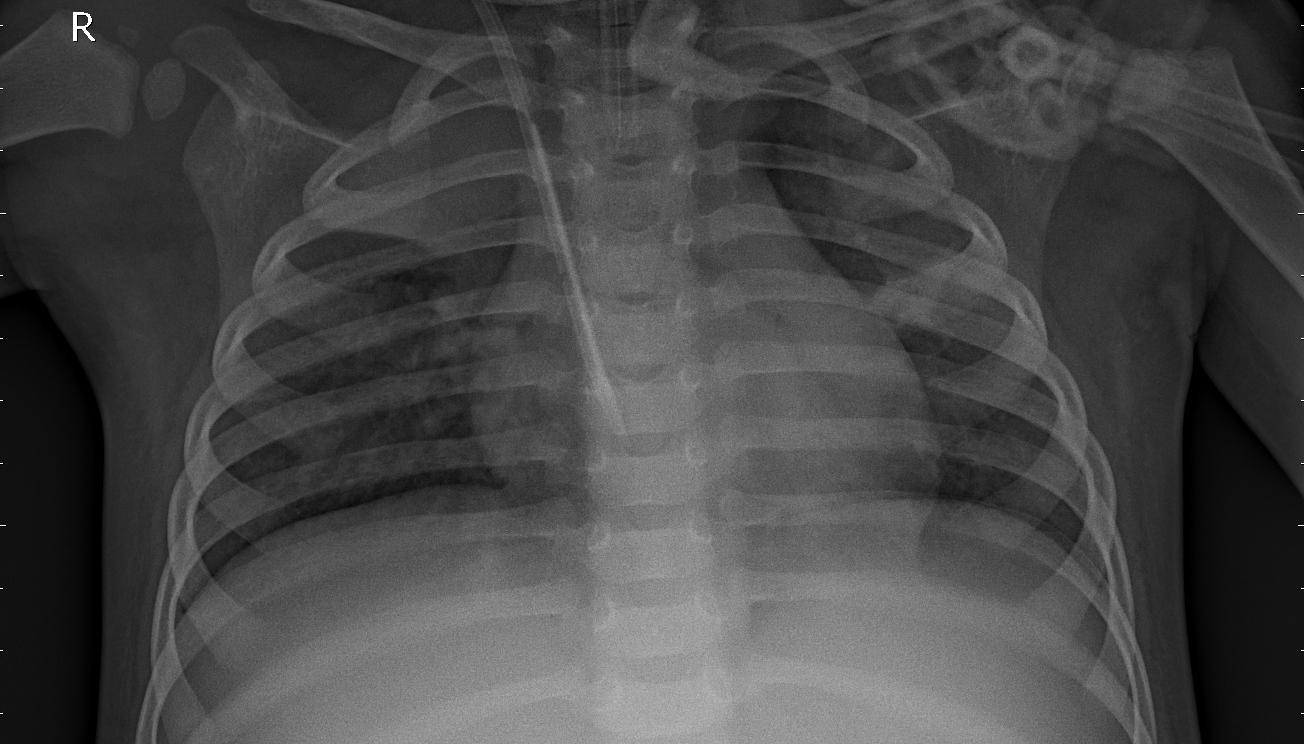
Diagnosis: PNEUMONIA